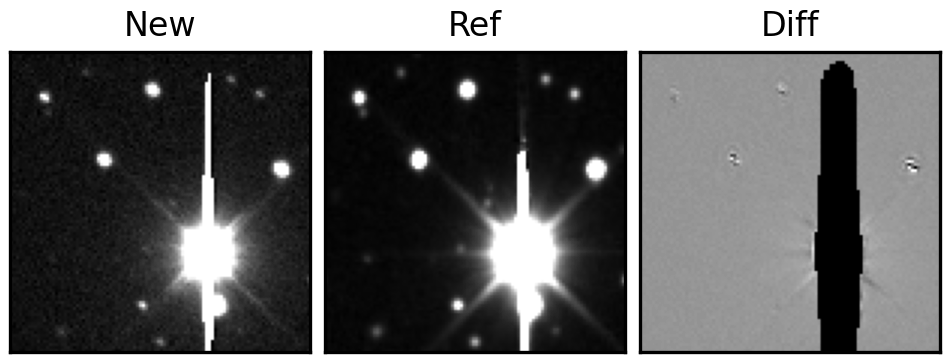
Label: bogus